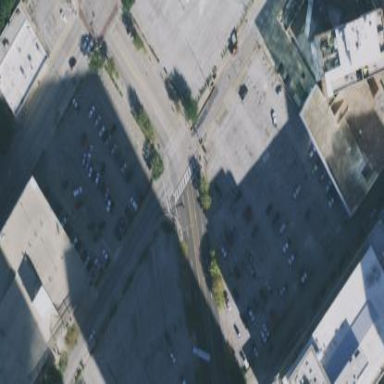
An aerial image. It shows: Parking area with surface.